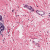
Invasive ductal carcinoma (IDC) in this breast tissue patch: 0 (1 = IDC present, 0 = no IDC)